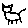
Label: cat